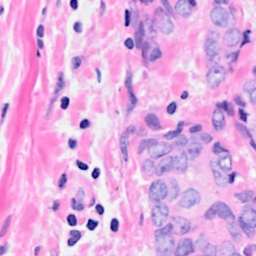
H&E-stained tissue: Breast